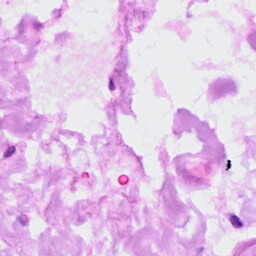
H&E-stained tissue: Ovarian